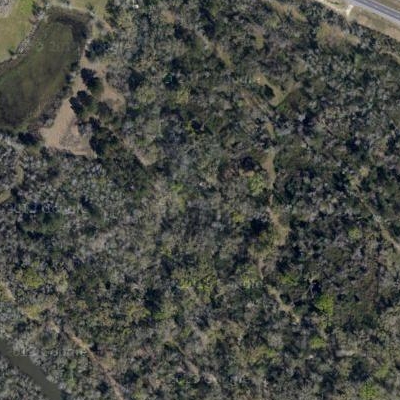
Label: Forest